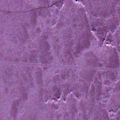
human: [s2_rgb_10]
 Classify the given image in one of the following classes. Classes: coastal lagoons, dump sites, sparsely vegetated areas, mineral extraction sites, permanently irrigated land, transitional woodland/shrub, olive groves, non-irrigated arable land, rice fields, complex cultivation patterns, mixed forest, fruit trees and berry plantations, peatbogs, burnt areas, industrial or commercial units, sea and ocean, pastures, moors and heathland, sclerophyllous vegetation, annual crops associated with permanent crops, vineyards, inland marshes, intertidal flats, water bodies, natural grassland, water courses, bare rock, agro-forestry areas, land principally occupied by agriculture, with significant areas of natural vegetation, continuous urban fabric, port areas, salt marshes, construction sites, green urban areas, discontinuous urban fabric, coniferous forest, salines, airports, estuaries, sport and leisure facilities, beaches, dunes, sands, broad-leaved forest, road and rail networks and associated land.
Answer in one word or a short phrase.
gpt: sea and ocean